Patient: sex M, age 68
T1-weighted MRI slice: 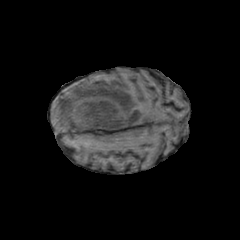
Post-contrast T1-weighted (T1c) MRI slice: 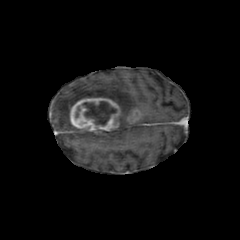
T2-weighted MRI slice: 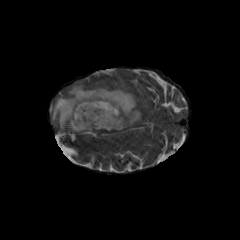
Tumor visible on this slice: yes
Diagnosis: Glioblastoma, IDH-wildtype
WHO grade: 4